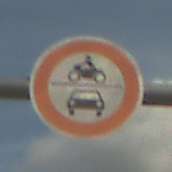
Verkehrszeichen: VerbotKraftfahrzeuge
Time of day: Midday
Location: Outdoor (RoadRail)
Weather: PartlyCloudy
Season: NotSpecified
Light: Natural